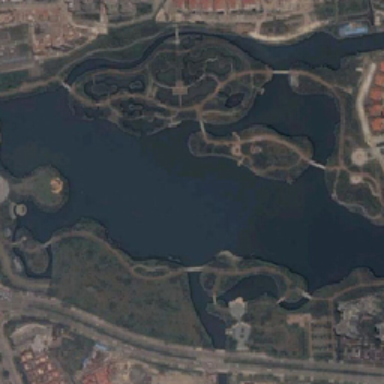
A big pond in the park is surrounded by many buildings .